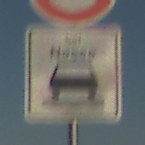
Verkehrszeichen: BeiNaesse
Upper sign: Geschwindigkeit70
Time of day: SunriseSunset
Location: Outdoor (Nature)
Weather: Clear
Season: NotSpecified
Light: Natural